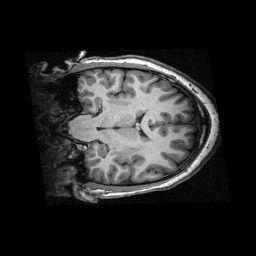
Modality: T1w
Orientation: coronal
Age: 10
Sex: male
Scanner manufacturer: siemens
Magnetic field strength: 3 T
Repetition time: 2.3 s
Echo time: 0.00336 s